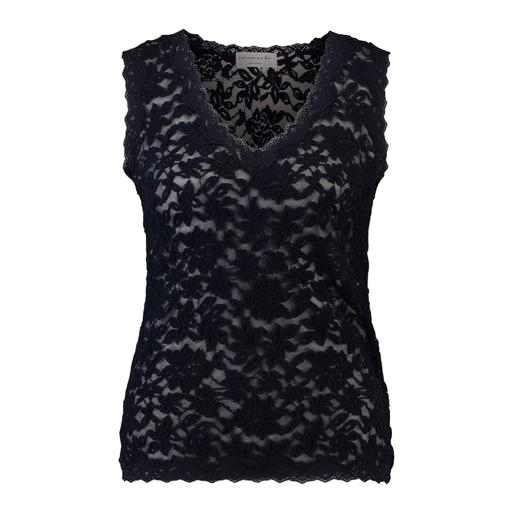
sleeveless top lace, black vest top lace, black lace tank top, white background